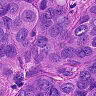
Metastatic tissue present: yes